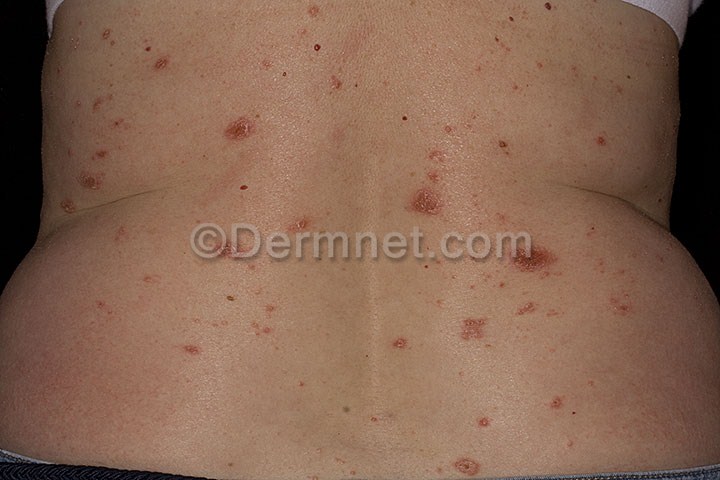
Disease: Psoriasis pictures Lichen Planus and related diseases